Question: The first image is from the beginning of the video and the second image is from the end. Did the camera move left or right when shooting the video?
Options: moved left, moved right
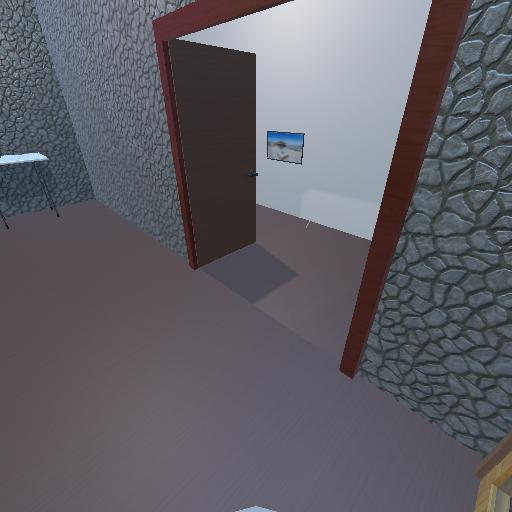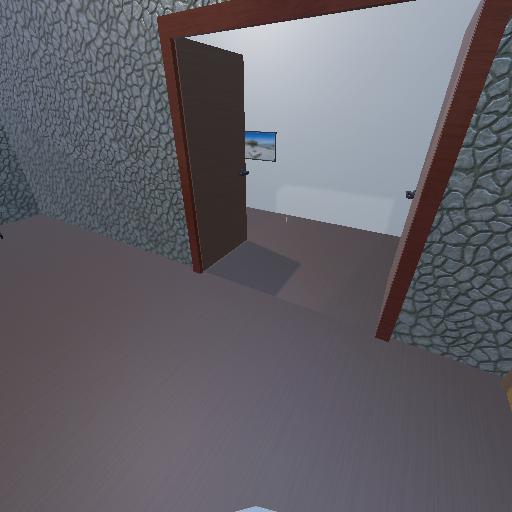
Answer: moved left